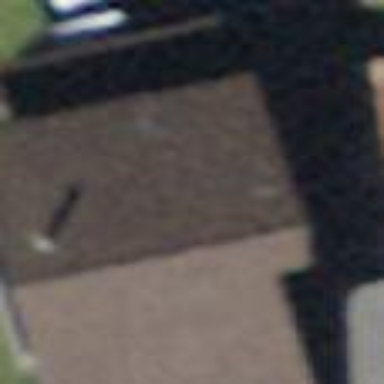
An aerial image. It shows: Detached building.